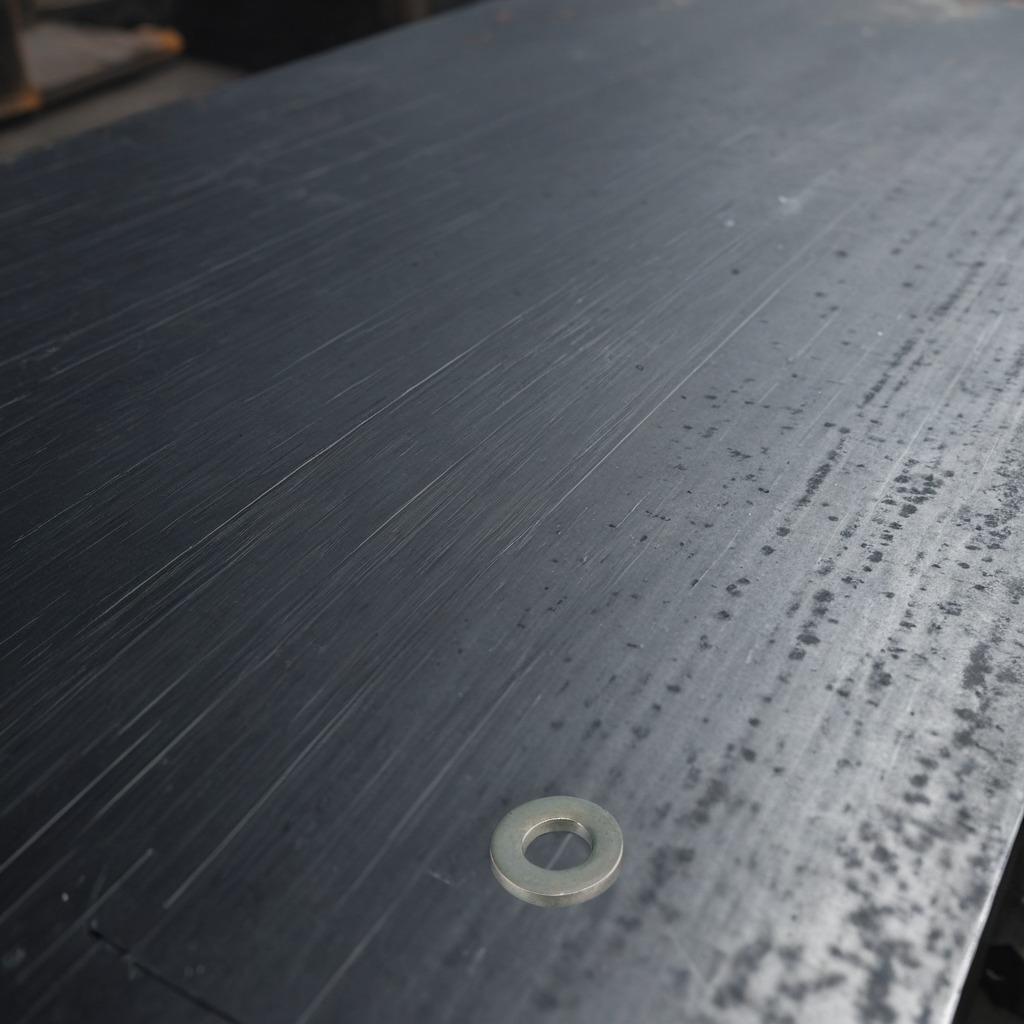
A flat metal washer is lying on a cold steel table in a mining workshop.